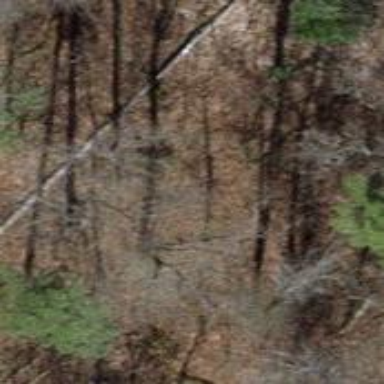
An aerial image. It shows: Path on the ground.